Question: I'm running boot2docker on Yosemite. I have no trouble creating containers and using them in boot2docker. I also can successfully connect via http to the docker daemon running in boot2docker's vm. However, when I create a container with Revel and start Revel up, I cannot connect to Revel's port 9000 from my browser.
I was following this approach: <URL>
Here's the running Revel server:
'''
INFO 2015/05/07 20:19:00 revel.go:329: Loaded module static
INFO 2015/05/07 20:19:00 revel.go:329: Loaded module testrunner
INFO 2015/05/07 20:19:00 revel.go:206: Initialized Revel v0.12.0 (2015-03-25) for >= go1.3
INFO 2015/05/07 20:19:00 run.go:57: Running revel3 (alexed1/revel3) in dev mode
INFO 2015/05/07 20:19:00 harness.go:165: Listening on :9000
'''
When I connect to 192.168.59.103:9000 with a browser, I get 'ERR_CONNECTION_REFUSED'.
I've tried a couple of different things:
1. The dockerfile has EXPOSE(9000) in it;
2. The VirtualBox client has been configured this way: http://screencast.com/t/KiRdimWVnwqS in accordance with the direction of http://odewahn.github.io/docker-jumpstart/boot2docker.html. I've tried using both localhost and 127.0.0.1 for the host value.
As you can see, no port information shows up on the running container:

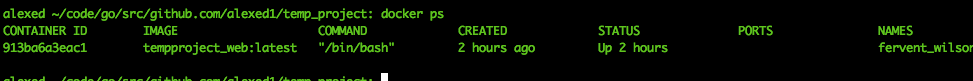
Answer: 'EXPOSE' is for "exposing" ports to the host, it's for interconnecting containers, see <URL>.
As mentioned from you have to forward the port of the container to your 'boot2docker' host :
'''
docker run -p 40001:9000 the/image/name
'''
and then access it with:
'''
open http://192.168.59.103:40001
'''
or by finding the port with 'docker ps' as you tried already.
'PORT''Dockerfile''docker-compose.yml'